Chest X-ray. View position: PA
Patient age: 60
Patient sex: M
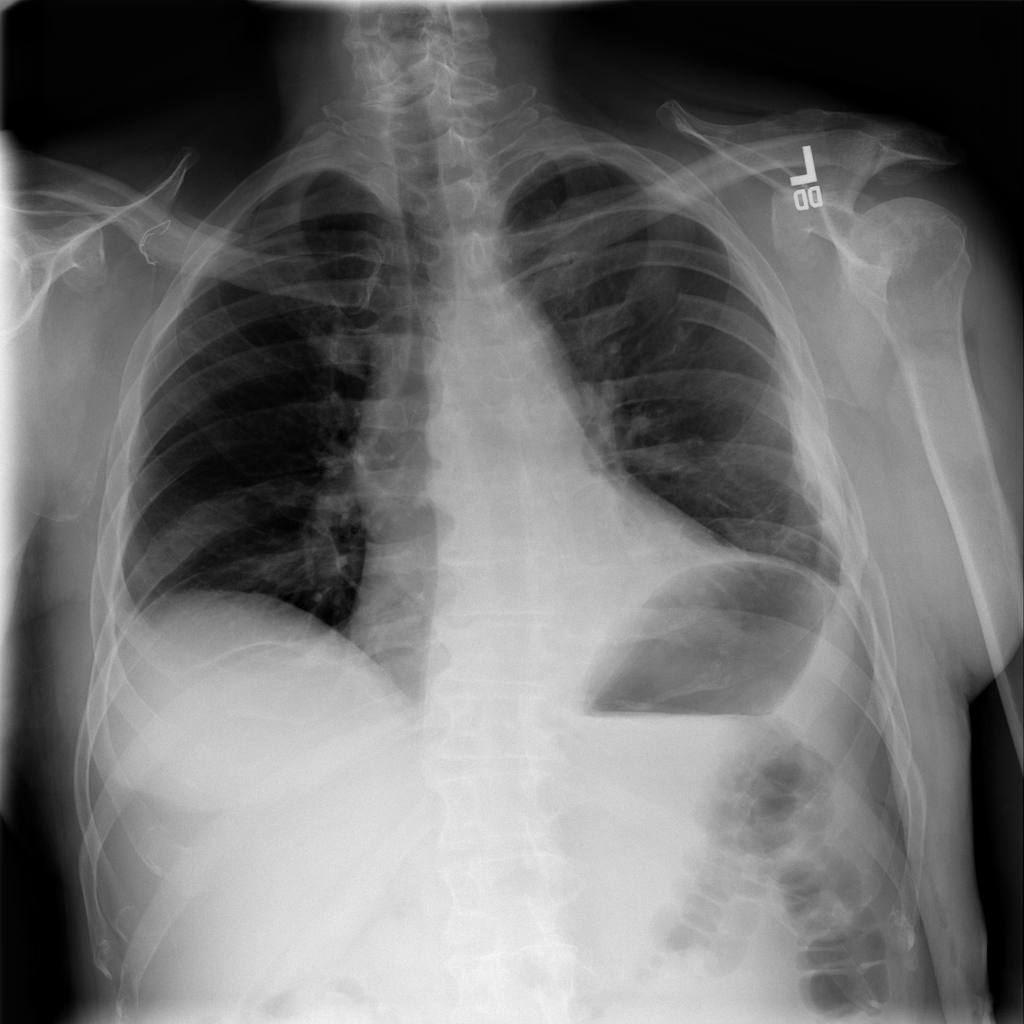
Finding: Pneumothorax